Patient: sex M, age 57
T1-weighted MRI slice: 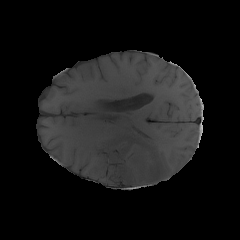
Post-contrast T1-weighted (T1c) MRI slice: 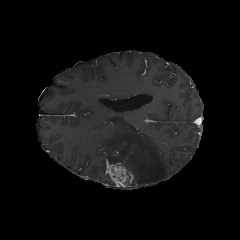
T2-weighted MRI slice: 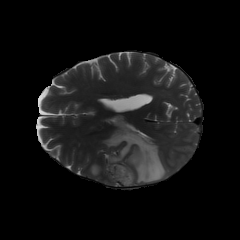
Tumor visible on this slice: yes
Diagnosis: Glioblastoma, IDH-wildtype
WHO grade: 4